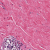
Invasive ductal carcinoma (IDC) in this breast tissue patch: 0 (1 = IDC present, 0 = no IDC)